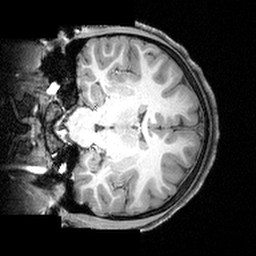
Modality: T1w
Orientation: coronal
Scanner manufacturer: siemens
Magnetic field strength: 3 T
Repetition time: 1.9 s
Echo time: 0.00397 s